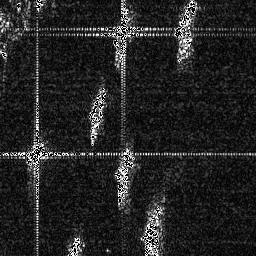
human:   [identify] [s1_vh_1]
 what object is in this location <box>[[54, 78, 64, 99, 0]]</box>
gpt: <ref>1 medium ship at the bottom</ref>

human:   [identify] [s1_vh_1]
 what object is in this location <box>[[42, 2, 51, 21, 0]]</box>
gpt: <ref>1 medium ship at the top</ref>